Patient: sex M, age 69
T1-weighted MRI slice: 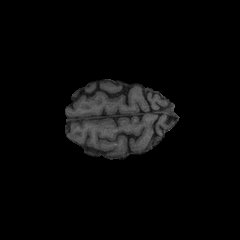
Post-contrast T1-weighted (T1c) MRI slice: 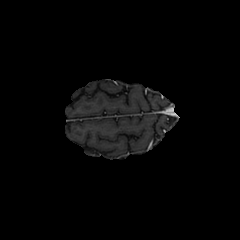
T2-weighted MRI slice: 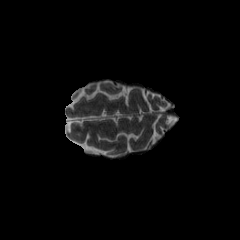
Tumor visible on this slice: no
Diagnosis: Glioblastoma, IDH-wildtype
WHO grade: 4